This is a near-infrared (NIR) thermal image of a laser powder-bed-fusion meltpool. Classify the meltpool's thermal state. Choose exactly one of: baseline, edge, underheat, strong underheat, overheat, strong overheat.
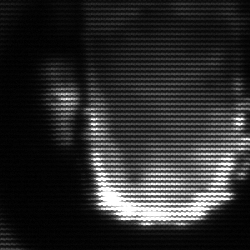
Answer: baseline